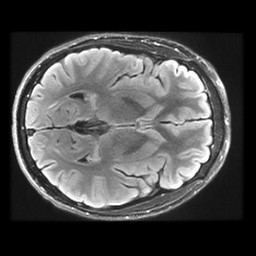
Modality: FLAIR
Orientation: axial
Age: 24
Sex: male
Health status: healthy
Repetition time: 12 s
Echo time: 0.09782 s